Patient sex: M
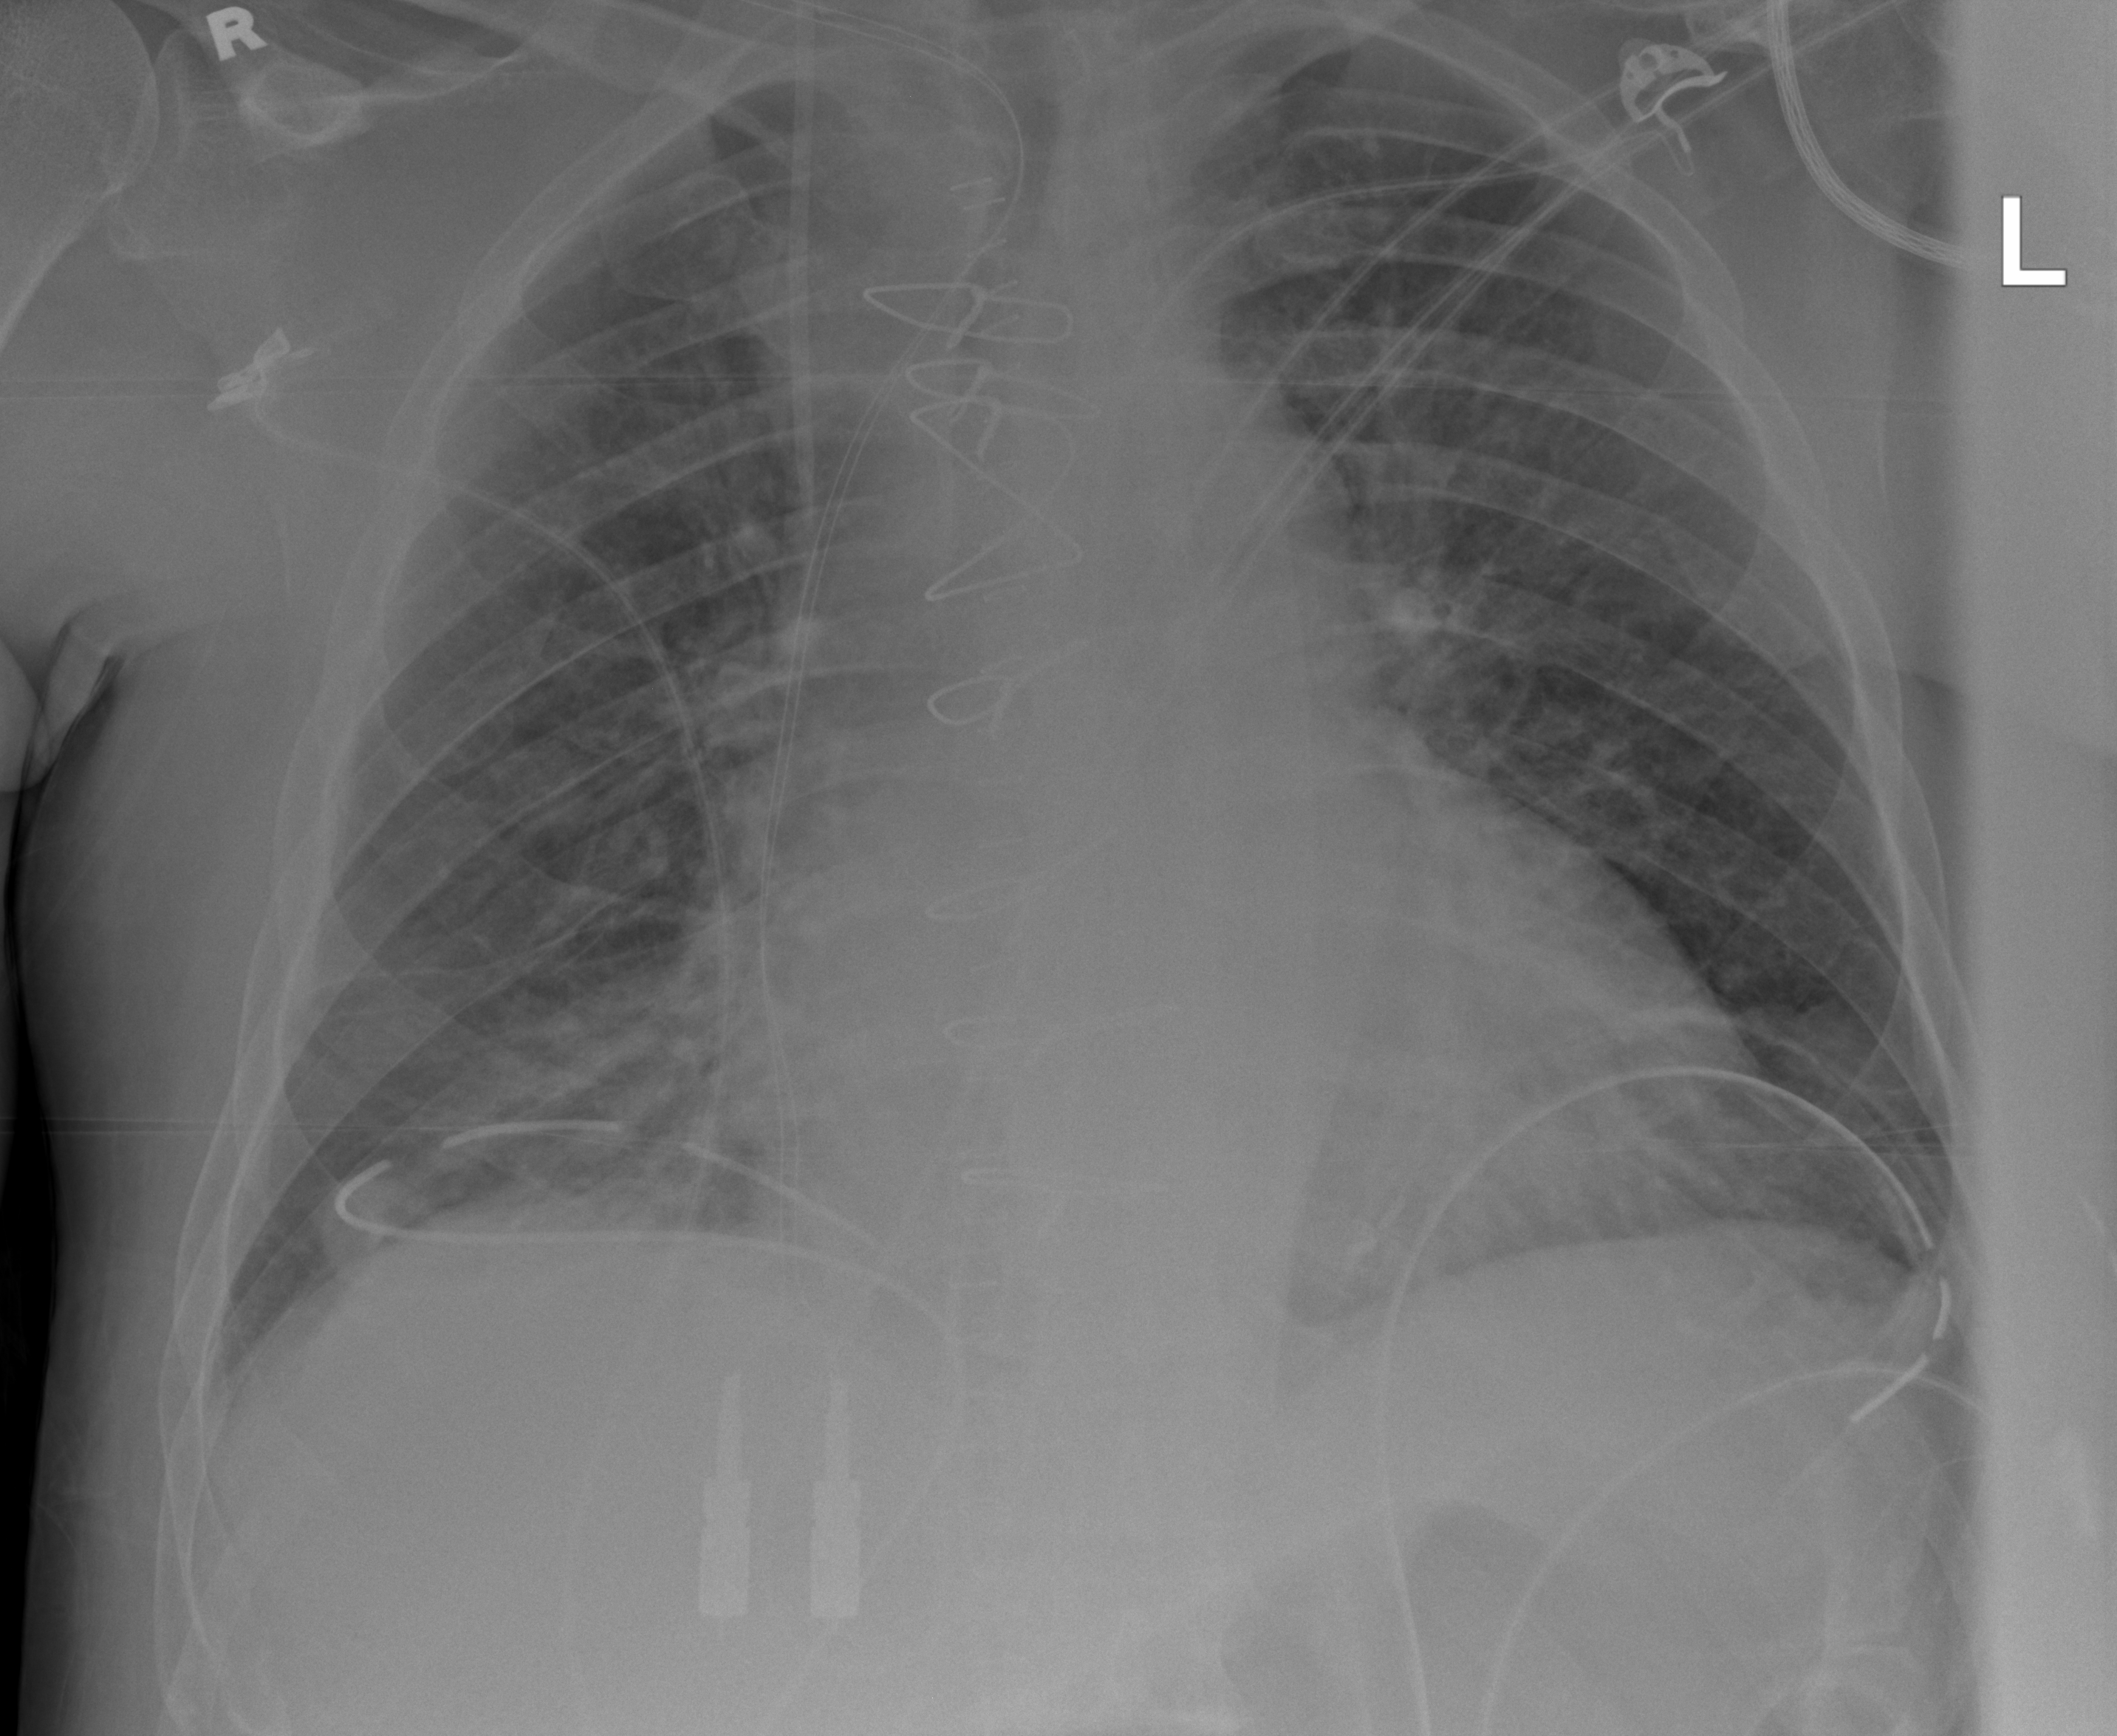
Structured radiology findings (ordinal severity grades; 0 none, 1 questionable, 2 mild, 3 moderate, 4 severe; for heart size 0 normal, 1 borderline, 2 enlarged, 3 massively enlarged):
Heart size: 2
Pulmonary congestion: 2
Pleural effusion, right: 0
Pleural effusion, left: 2
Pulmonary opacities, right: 2
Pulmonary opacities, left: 2
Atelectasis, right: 2
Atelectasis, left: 2